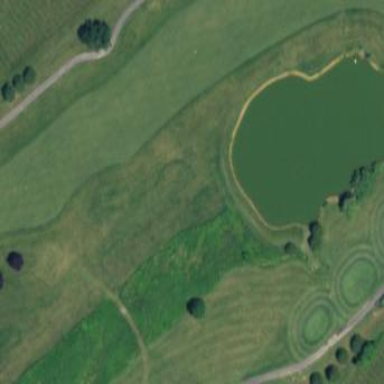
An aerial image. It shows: Grassy area serving as fairway for golf.